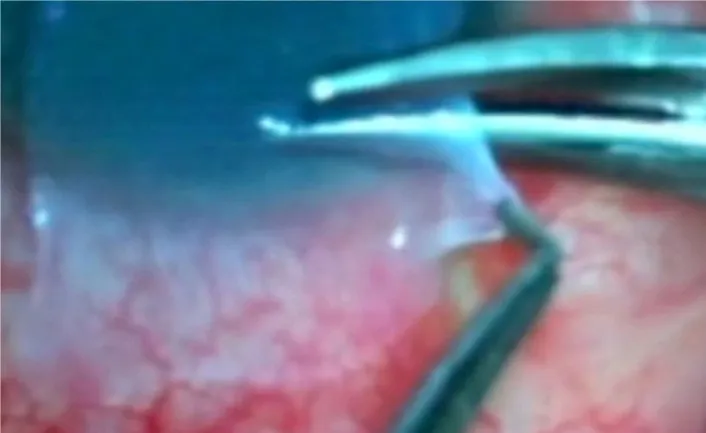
It was seen that the first layer of amniotic membrane is applied over the tube with the epithelial side.
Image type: medical_photograph (other_medical_photograph)